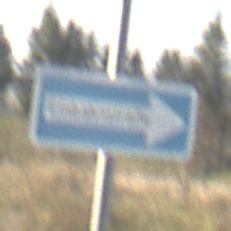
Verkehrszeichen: EinbahnstrasseRechtsweisend
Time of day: MorningAfternoon
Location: Outdoor (Nature)
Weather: Clear
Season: NotSpecified
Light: Natural